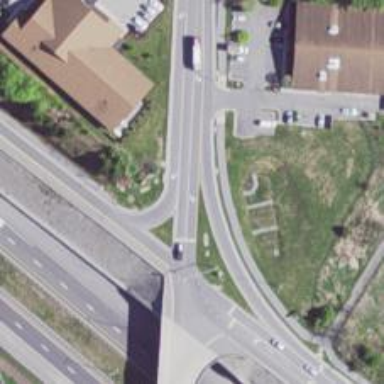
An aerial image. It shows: Motorway junction.